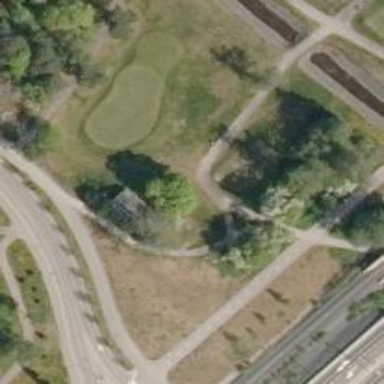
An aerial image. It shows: Path used for both walking and golf.